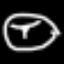
Label: clock